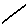
Label: line